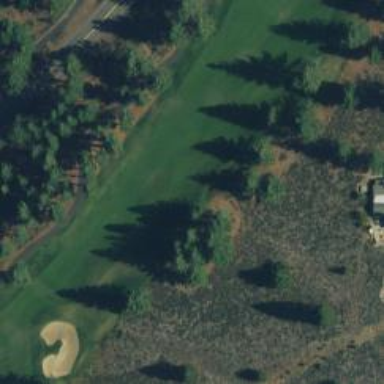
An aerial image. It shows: Golf hole.